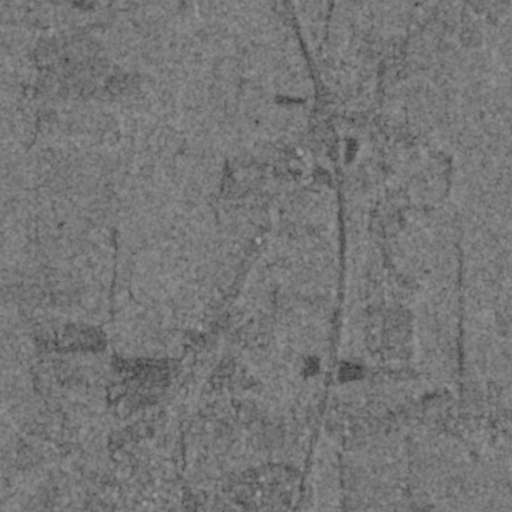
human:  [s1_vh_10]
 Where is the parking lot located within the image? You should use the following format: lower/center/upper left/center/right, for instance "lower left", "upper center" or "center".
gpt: The parking lot is located in the lower left of the image.
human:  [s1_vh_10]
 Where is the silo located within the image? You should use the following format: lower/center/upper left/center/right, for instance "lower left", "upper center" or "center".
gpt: The silo is located in the upper left of the image.
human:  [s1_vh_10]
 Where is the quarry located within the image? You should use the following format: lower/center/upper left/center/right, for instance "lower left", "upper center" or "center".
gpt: There is no quarry in the image.

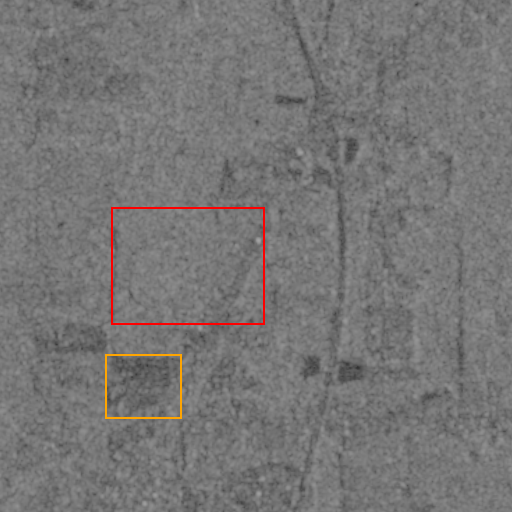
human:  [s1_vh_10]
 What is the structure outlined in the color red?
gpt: The structure outlined in red is a crop field.
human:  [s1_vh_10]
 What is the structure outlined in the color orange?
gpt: The structure outlined in orange is a park.
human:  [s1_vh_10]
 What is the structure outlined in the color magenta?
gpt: There is no magenta outline.